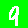
Digit: 9